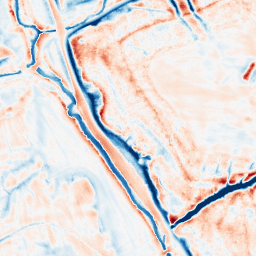
Category: edge_preserving
Decomposition family: bilateral
Decomposition parameters: d: 21
sigma_color: 50
sigma_space: 75
Upsampling method: quadratic
Upsampling parameters: scale: 4
Upsampling scale: 4